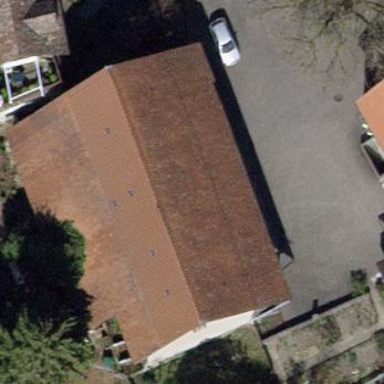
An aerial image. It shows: Farm auxiliary building with gabled roof.